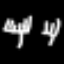
Label: fork